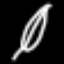
Label: leaf